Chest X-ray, AP view. Patient: 47 years old, sex M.
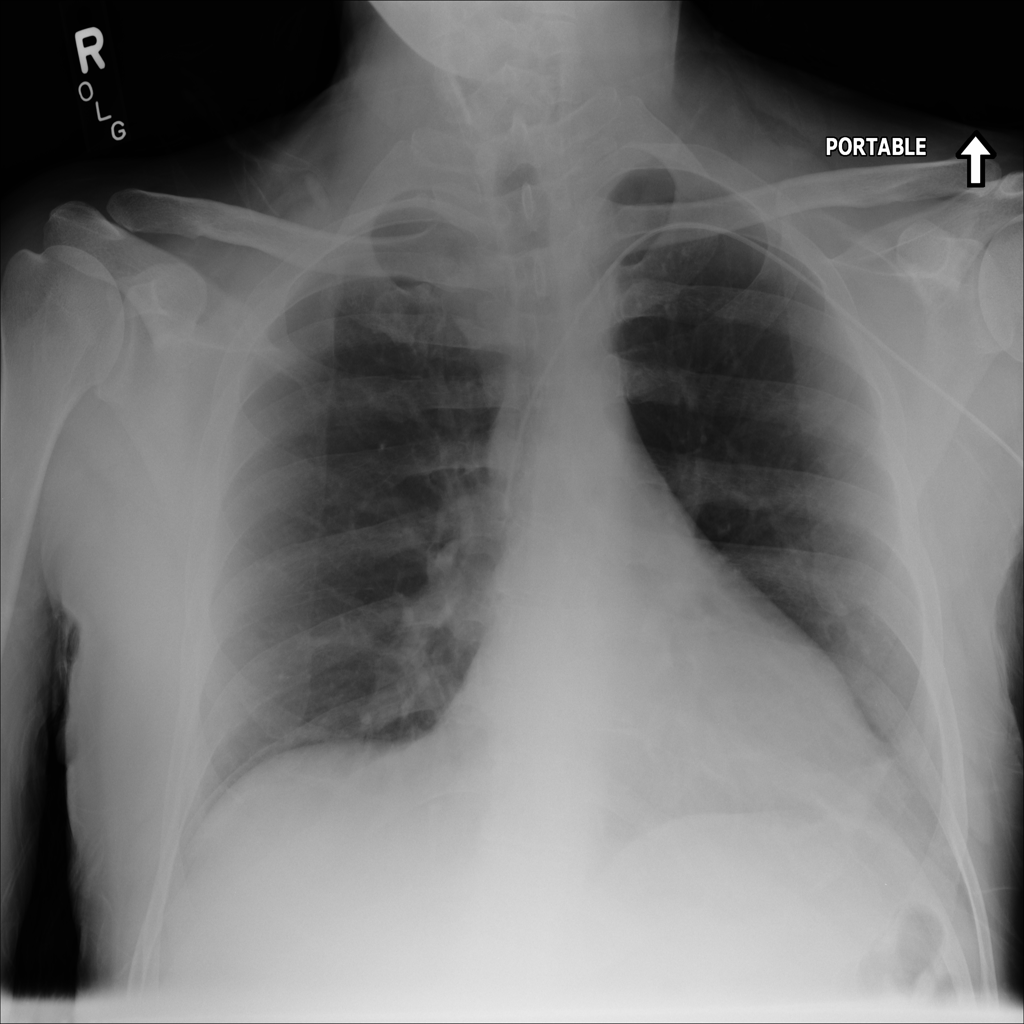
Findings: No Finding